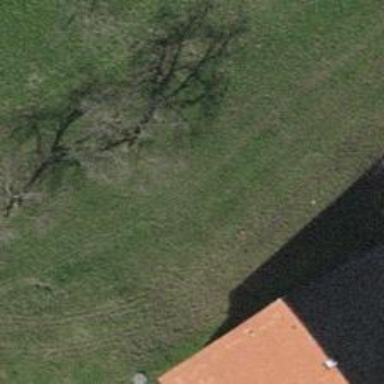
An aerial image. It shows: Single tag "natural: tree."